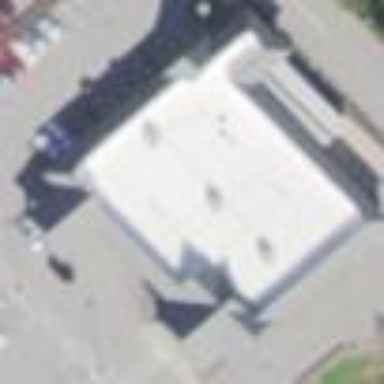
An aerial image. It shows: Building.